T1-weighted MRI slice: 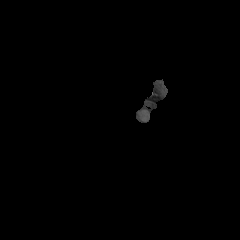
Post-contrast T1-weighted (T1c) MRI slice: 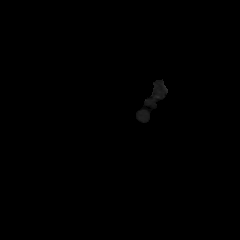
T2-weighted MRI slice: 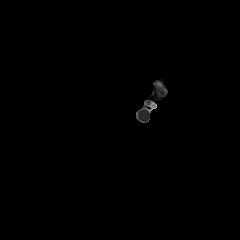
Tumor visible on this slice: no